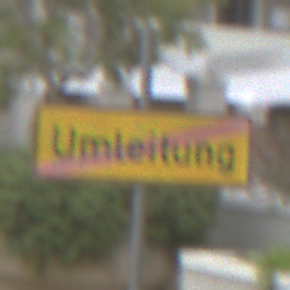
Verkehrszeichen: EndeDerUmleitungsankuendigung
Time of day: Midday
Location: Outdoor (Urban)
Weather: Overcast
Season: NotSpecified
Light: Natural